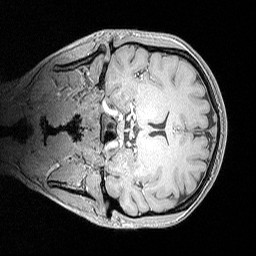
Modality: MP2RAGE
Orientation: coronal
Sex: female
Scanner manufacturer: siemens
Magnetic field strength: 3 T
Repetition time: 5 s
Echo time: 0.00292 s